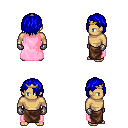
a pixel art fantasy rpg character, male body template, human, tanned skin, pink cape, robe skirt, blue bangs hairstyle, gold tiara, metal gloves, four views (front, back, left, right), 2x2 character sprite sheet, small pixel art, hard edges, no anti-aliasing